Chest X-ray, PA view. Patient: 58 years old, sex M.
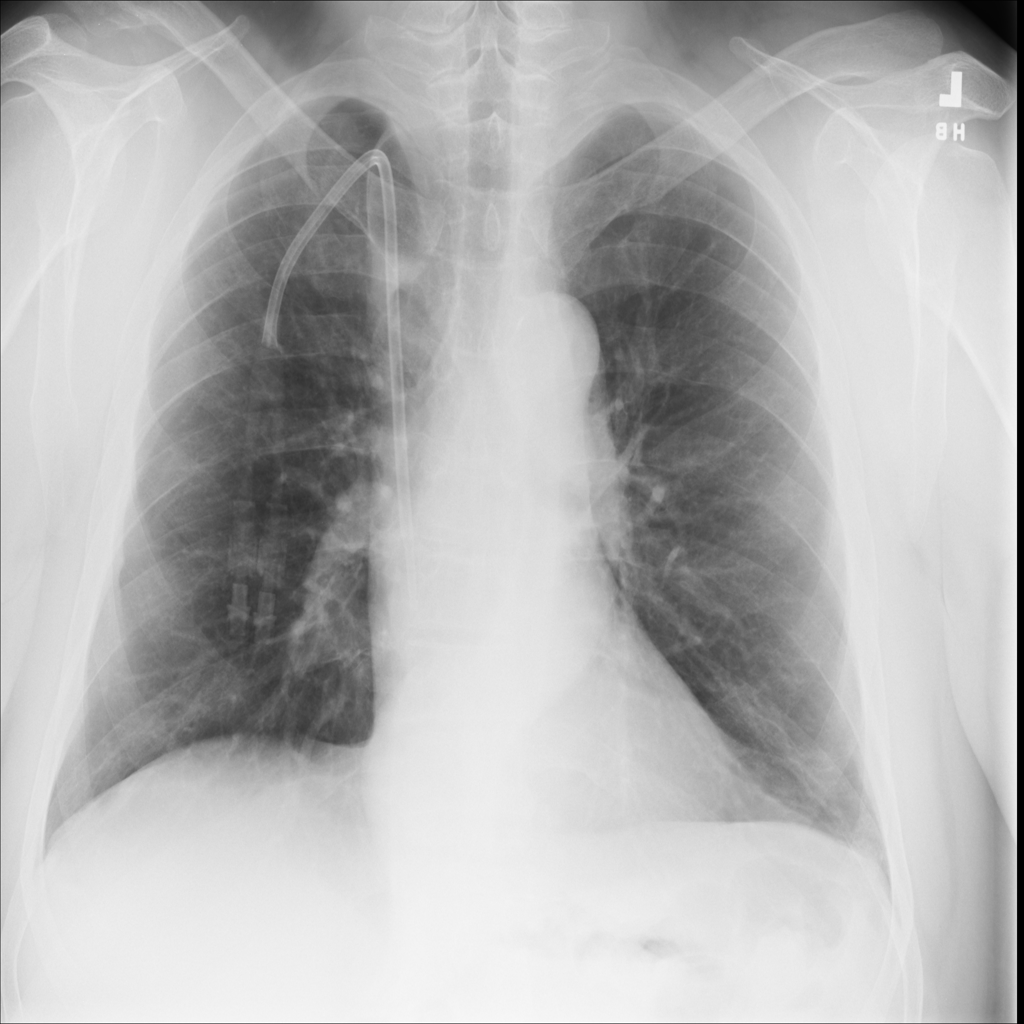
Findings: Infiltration